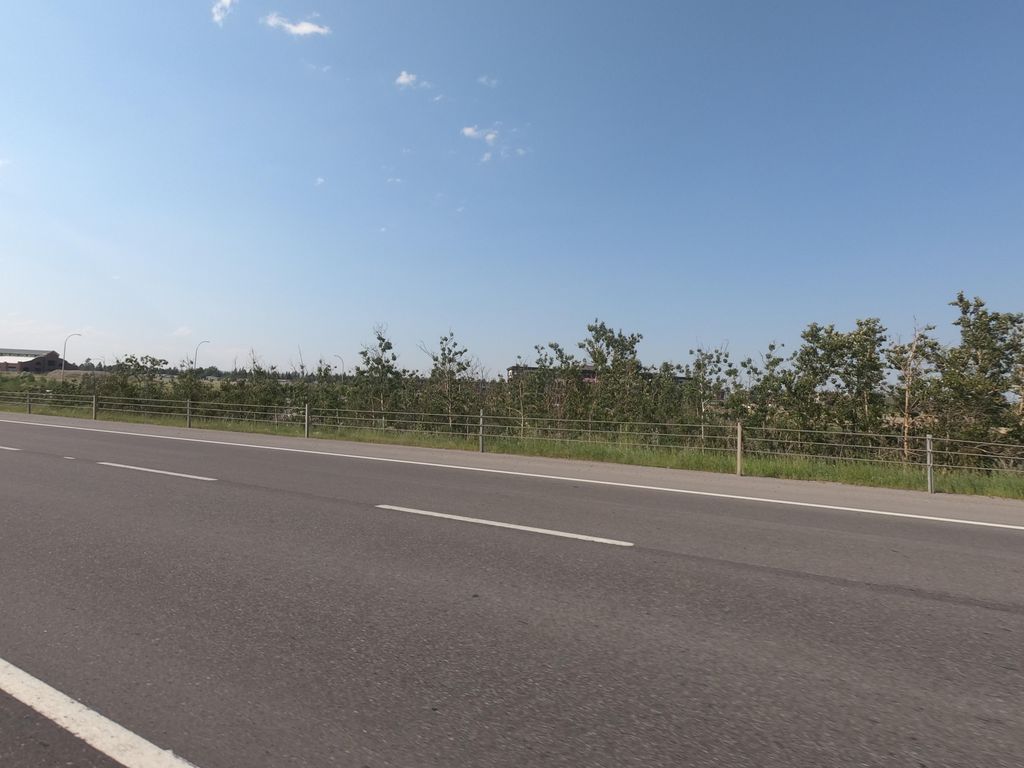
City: calgary